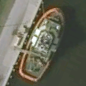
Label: Towing_vessel